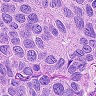
Metastatic tissue present: yes